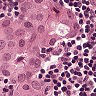
Metastatic tissue present: yes